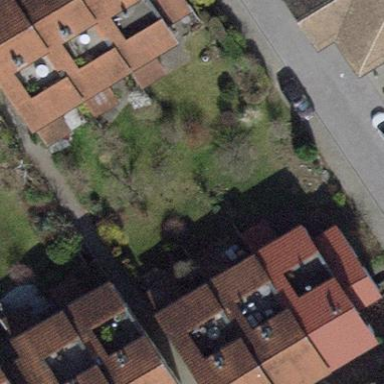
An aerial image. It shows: Garden area designated for leisure land.